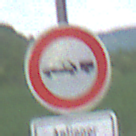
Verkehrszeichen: VerbotPersonenkraftwagenMitAnhaenger
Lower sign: PersonengruppenFrei2
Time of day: Midday
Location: Outdoor (RoadRail)
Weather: PartlyCloudy
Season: NotSpecified
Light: Natural